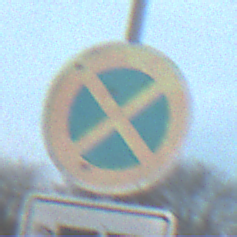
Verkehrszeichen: AbsolutesHalteverbot
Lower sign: HinweisDurchSinnbild16
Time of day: SunriseSunset
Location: Outdoor (RoadRail)
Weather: PartlyCloudy
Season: NotSpecified
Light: Natural